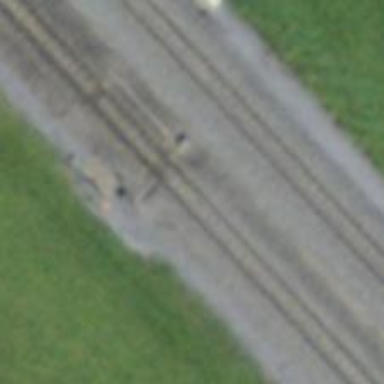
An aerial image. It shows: Railway switch.